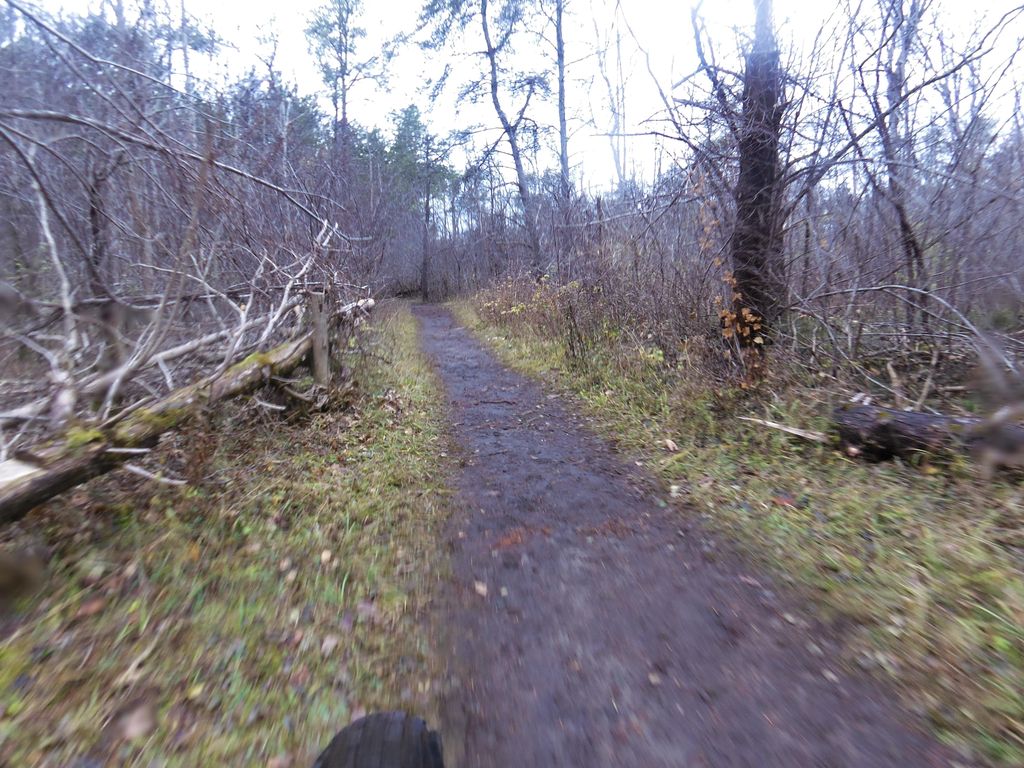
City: ottawa-gatineau